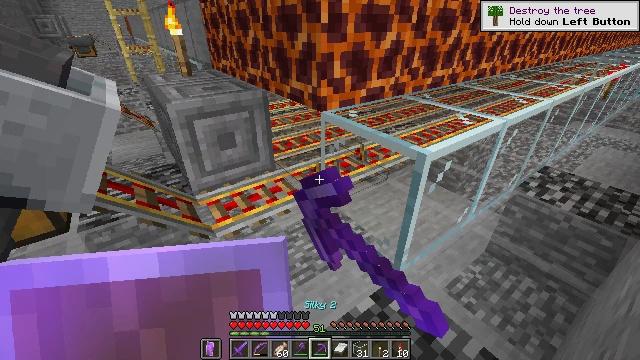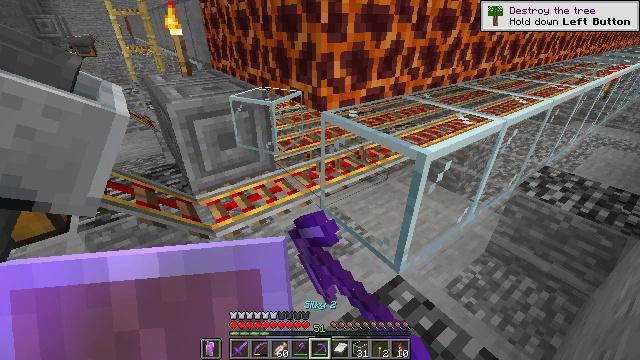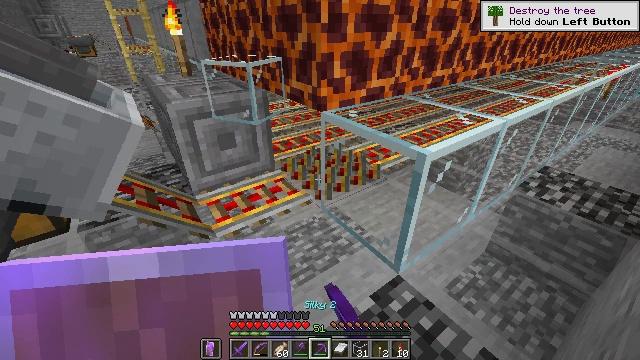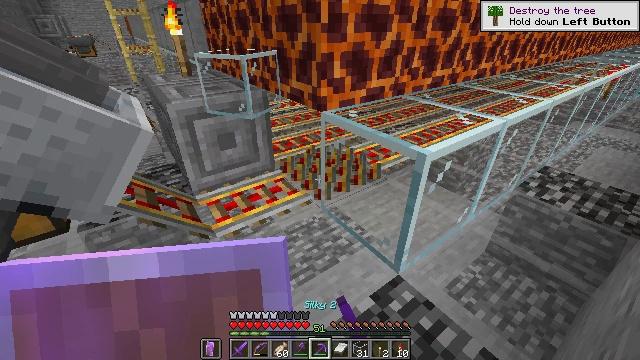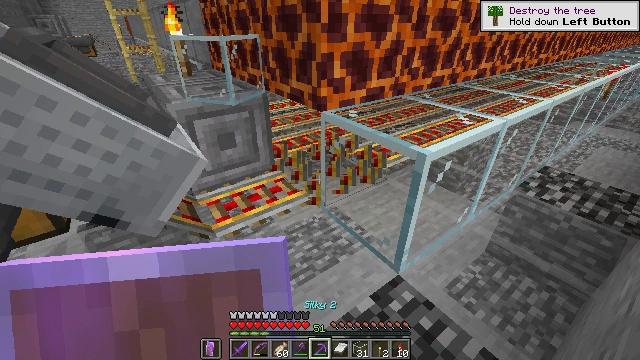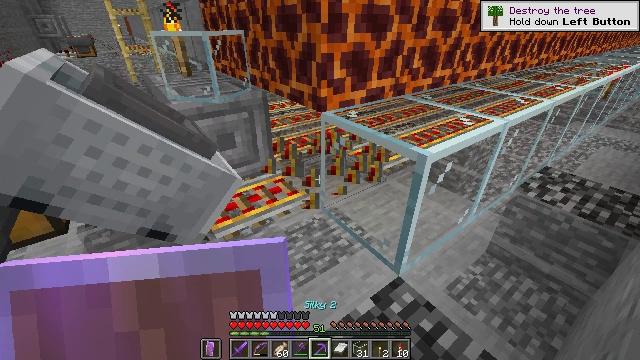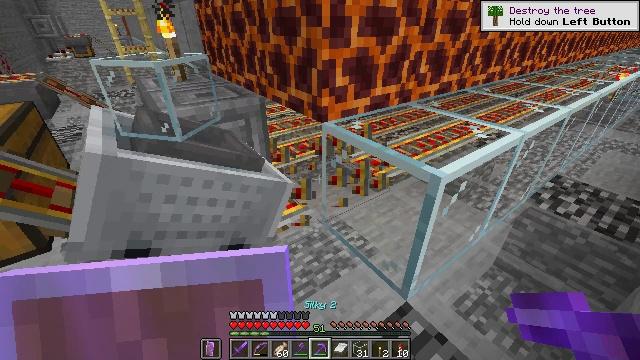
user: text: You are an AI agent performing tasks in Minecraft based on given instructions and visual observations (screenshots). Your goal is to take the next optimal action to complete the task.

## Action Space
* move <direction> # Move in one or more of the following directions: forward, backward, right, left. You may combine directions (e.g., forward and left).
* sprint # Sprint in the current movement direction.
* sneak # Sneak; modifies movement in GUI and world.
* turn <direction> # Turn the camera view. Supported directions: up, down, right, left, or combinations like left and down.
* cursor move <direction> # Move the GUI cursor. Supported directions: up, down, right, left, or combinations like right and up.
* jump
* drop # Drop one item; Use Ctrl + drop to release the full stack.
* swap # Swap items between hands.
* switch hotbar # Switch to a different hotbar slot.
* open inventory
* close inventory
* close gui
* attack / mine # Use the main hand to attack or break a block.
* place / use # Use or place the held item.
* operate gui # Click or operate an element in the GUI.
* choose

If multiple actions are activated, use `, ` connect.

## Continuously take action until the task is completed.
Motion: motion action
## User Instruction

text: Retrieve the powered rail for later use.
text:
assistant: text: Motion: attack / mine
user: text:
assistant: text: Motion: attack / mine
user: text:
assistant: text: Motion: no_op
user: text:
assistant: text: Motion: no_op
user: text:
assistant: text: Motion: move forward
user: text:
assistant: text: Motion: move forward
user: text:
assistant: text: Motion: no_op